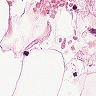
Metastatic tissue present: no